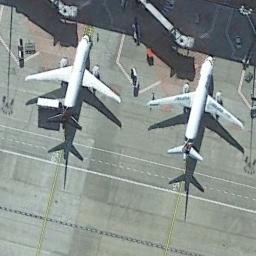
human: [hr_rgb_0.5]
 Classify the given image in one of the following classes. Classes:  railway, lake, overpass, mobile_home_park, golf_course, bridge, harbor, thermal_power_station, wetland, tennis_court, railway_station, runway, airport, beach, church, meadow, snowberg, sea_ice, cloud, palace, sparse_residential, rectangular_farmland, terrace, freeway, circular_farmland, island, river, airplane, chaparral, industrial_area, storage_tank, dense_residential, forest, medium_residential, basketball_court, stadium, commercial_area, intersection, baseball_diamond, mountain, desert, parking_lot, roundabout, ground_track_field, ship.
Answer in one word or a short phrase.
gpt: airplane